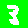
Digit: 3